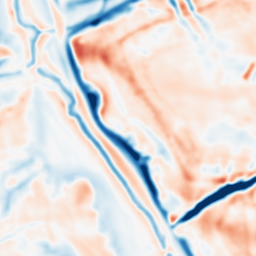
Category: multiscale
Decomposition family: dog_multiscale
Decomposition parameters: sigma_ratio: 1.4
n_scales: 4
base_sigma: 2
Upsampling method: bilinear
Upsampling parameters: scale: 8
Upsampling scale: 8